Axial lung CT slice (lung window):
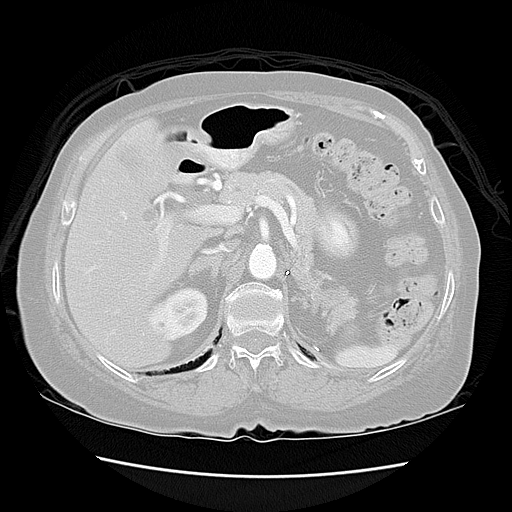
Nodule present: no